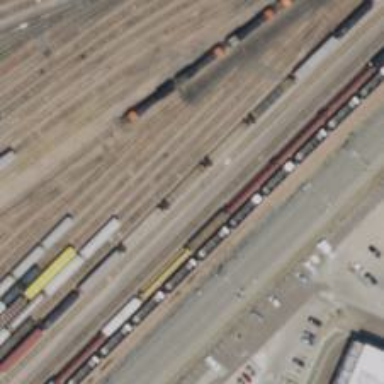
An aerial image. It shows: Railway siding for service.